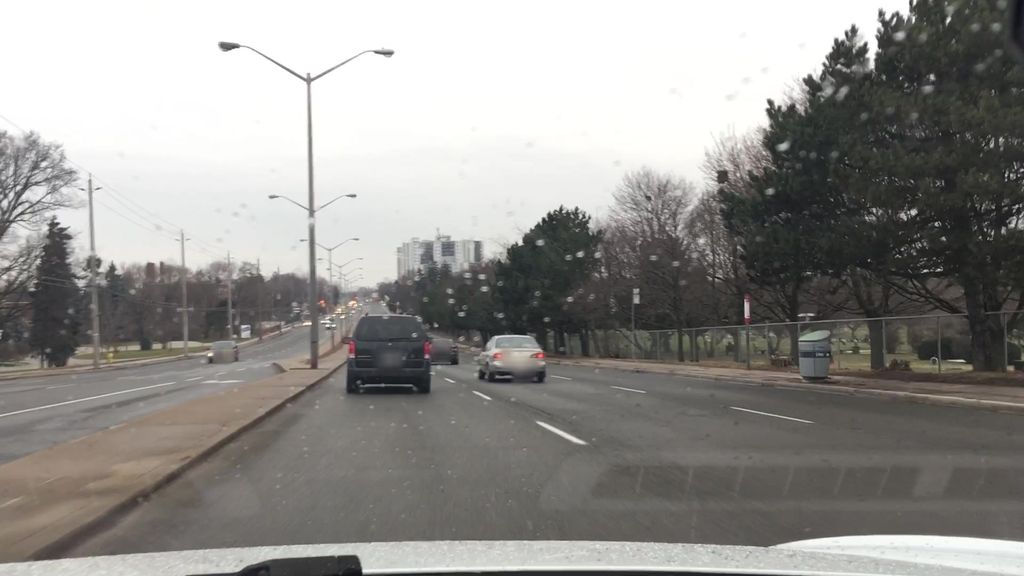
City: toronto